Question: I have PHP associative array and I use JQuery AJAX to get the result array but my problem is when that result is pass to jquery and use looping to extract each Sequence,Percent and Date then that extracted data will store to new Jquery Array for data manipulation purposes. Please see my sample code so far.
sample code PHP ARRAY:
'''
$Sequence=array(
array("Seq1","20%"),
array("Seq2","40%"),
array("Seq3","60%"),
array("Seq4","80%"),
array("Seq5","100%")
);
****For loop here****
$ResultArray[$arrayIndex]=array(
'Sequence' => $Sequence[$arrayIndex][0],
'Percent' => $Sequence[$arrayIndex][1],
'Date' => $row['exactDate']
);
echo json_encode($ResultArray); // then pass result array to jquery
'''
'''
$(document).ready(function(){
var ListOfSequence = []
var ListOfPercentage = [];
var ListOfDates = [];
$("#button").click(function(){
var _WOID = $('#txtWOID').val();
$.ajax({
url:'getStatus.php',
type:'POST',
data:{id:_WOID},
dataType:'json',
success:function(output){
//here is where the problem begin
for (var key in output) {
if (output.hasOwnProperty(key)) {
//here where extracted data will store to designated array
ListOfSequence.push(key);//<---store extracted Sequence
ListOfPercentage.push(key);//<---store percentage
ListOfDates.push(output[key]);//<---store dates
}
}
ListOfPercentage.reverse();
console.log(ListOfPercentage);
console.log(ListOfDates);
console.log(ListofSequence);
}
});
});
});
'''
and here's the console.log:

Thank you in advance
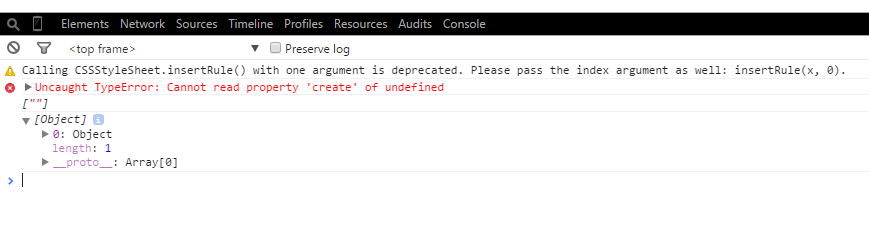
Answer: Since you are already using jQuery you could use $.each() :
'''
$(document).ready(function(){
var ListOfSequence = []
var ListOfPercentage = [];
var ListOfDates = [];
$("#button").click(function(){
var _WOID = $('#txtWOID').val();
$.ajax({
url:'getStatus.php',
type:'POST',
data:{id:_WOID},
dataType:'json',
success:function(json){
$.each(json, function(index, object){
ListOfSequence.push(object.Sequence);
ListOfPercentage.push(object.Percent);
ListOfDates.push(object.Date);
});
}
});
});
});
'''